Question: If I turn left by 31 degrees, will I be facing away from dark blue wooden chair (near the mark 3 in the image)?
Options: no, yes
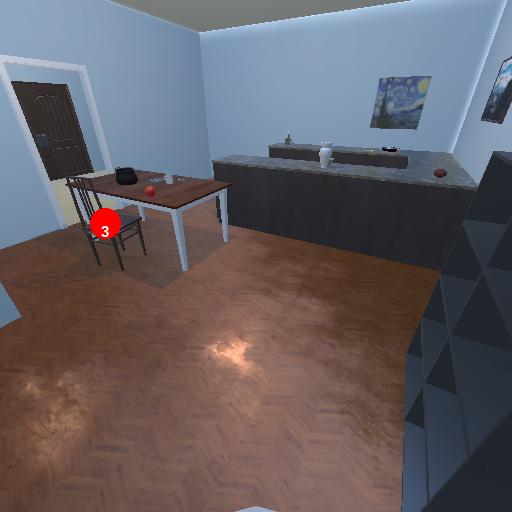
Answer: no